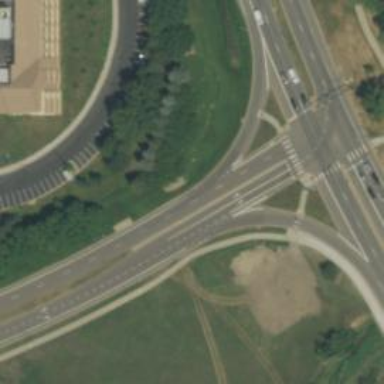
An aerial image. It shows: Trunk link highway.